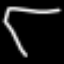
Label: diamond